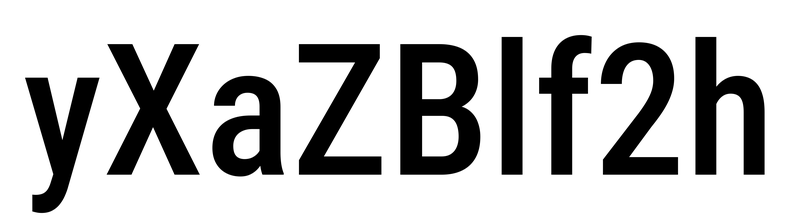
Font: Roboto_Condensed_Medium